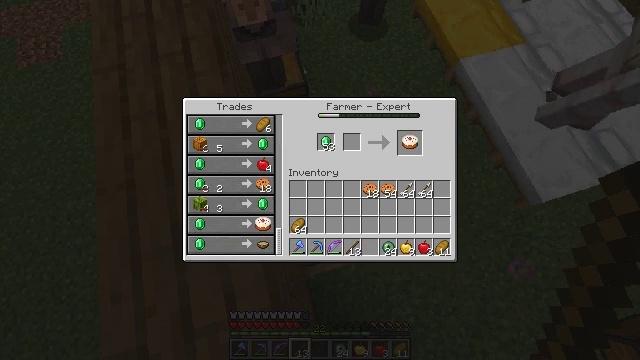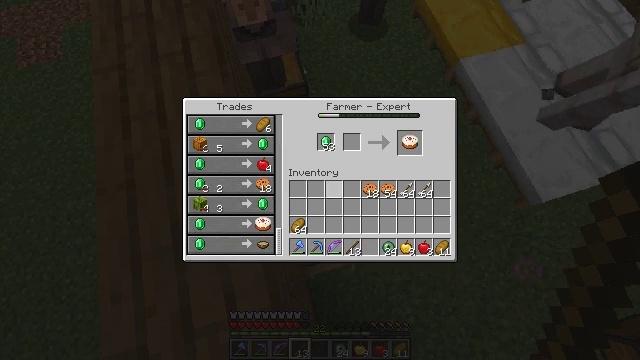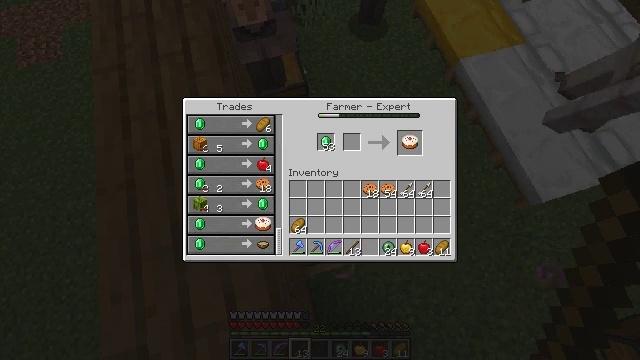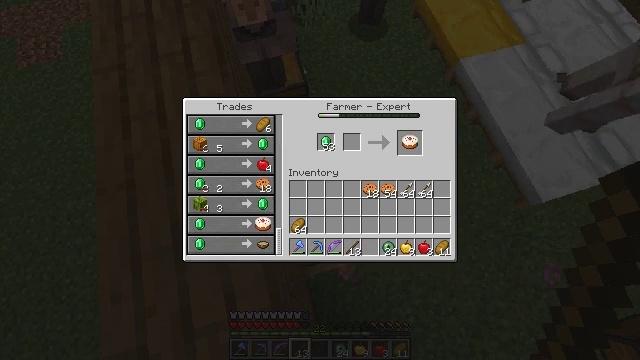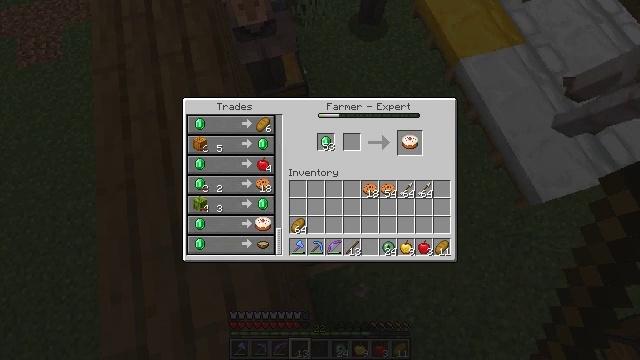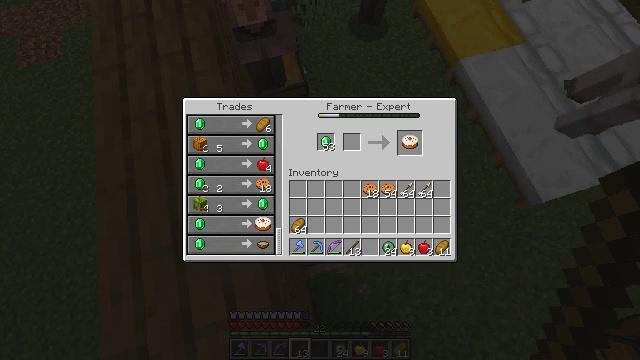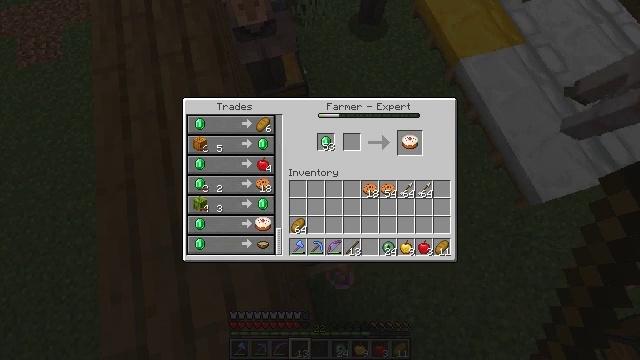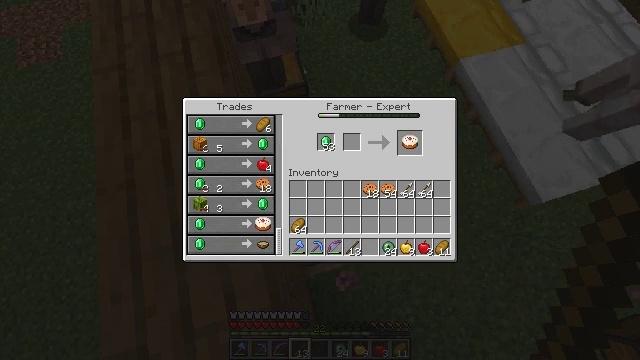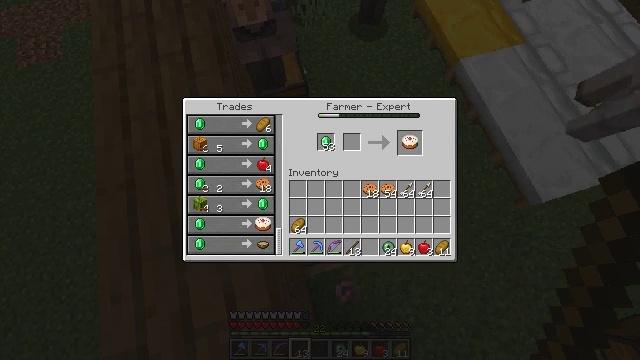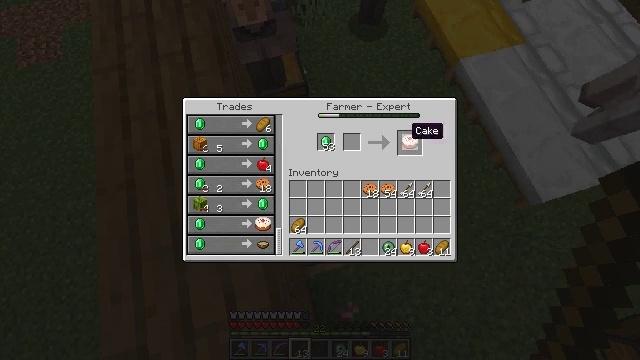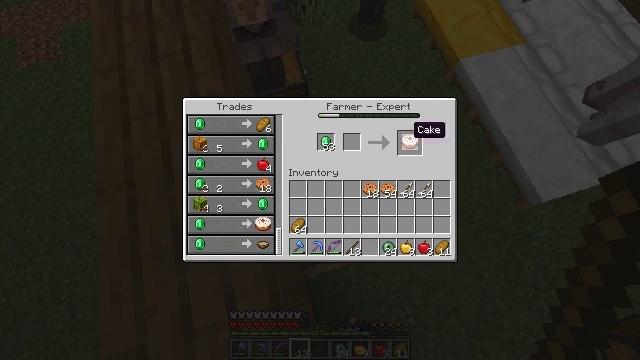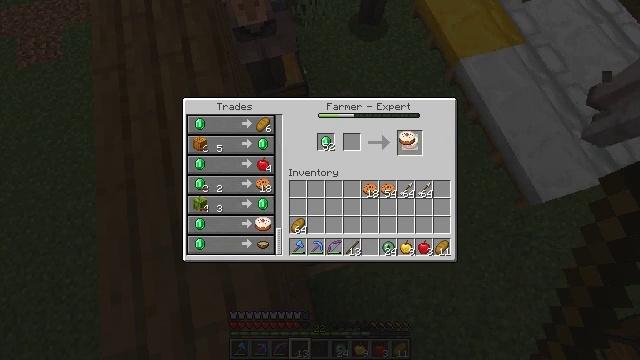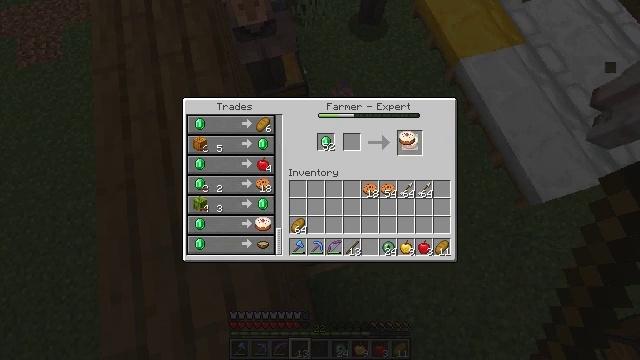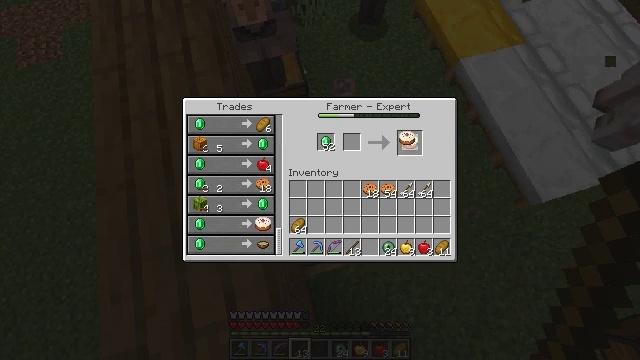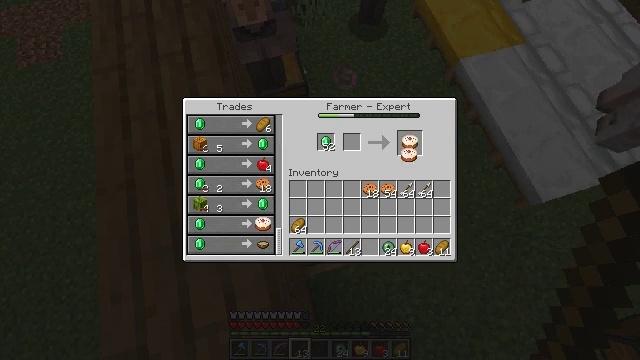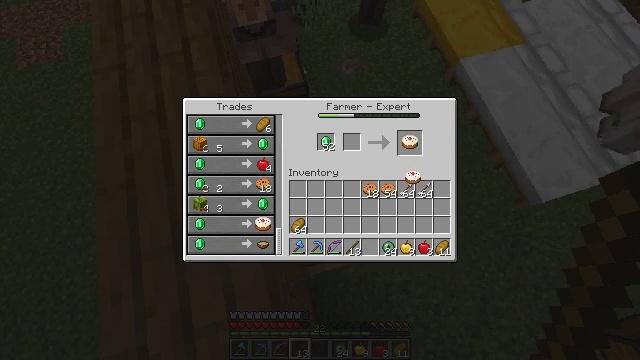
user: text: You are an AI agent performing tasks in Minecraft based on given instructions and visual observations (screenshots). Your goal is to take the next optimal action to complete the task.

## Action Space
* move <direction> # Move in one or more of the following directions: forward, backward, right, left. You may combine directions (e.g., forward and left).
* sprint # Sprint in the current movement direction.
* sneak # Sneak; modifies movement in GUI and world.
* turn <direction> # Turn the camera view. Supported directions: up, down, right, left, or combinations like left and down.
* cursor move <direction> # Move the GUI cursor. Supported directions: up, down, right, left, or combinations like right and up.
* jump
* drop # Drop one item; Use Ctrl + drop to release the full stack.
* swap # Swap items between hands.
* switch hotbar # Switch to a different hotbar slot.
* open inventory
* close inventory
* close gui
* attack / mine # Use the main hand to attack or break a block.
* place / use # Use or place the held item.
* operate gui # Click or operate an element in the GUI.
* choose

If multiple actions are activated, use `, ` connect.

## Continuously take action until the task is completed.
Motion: motion action
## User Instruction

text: Prepare a cake using the crafting table.
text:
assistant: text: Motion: cursor move right and up
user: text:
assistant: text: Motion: cursor move right and up
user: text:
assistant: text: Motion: cursor move right and up
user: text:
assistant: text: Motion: no_op
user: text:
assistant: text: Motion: no_op
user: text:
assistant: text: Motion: cursor move right
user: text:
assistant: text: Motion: cursor move right and up
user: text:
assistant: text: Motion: no_op
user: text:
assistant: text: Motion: no_op
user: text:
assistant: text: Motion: no_op
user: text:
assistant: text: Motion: operate gui
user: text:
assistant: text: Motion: operate gui
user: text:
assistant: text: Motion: operate gui
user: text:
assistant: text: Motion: cursor move down
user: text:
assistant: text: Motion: cursor move down
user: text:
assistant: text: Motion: cursor move down
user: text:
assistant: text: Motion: no_op
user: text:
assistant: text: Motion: operate gui
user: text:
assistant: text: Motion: operate gui
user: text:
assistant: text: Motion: operate gui
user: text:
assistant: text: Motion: operate gui
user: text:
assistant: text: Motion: no_op
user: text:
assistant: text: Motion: cursor move up
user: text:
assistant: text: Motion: cursor move up
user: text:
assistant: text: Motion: cursor move up
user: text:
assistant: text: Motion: cursor move up
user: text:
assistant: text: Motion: no_op
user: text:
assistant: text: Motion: operate gui
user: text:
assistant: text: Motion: operate gui
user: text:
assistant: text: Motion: operate gui